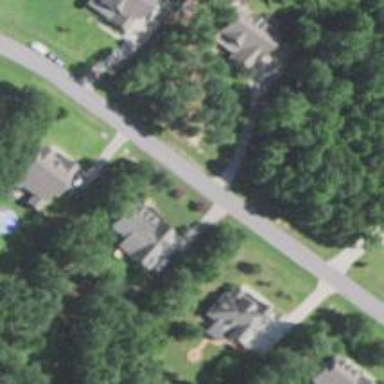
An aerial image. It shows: Driveway.